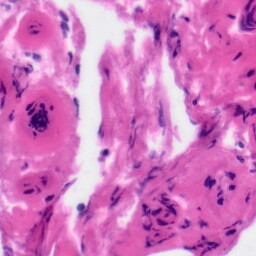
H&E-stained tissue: Tonsil